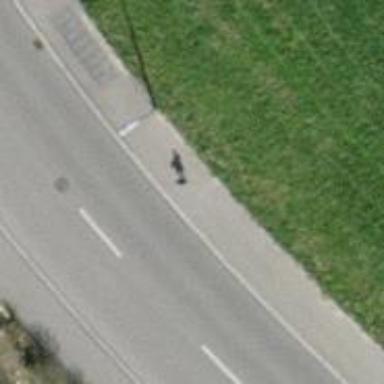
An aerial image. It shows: Asphalt sidewalk along the footway.